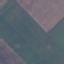
Land use / land cover: AnnualCrop